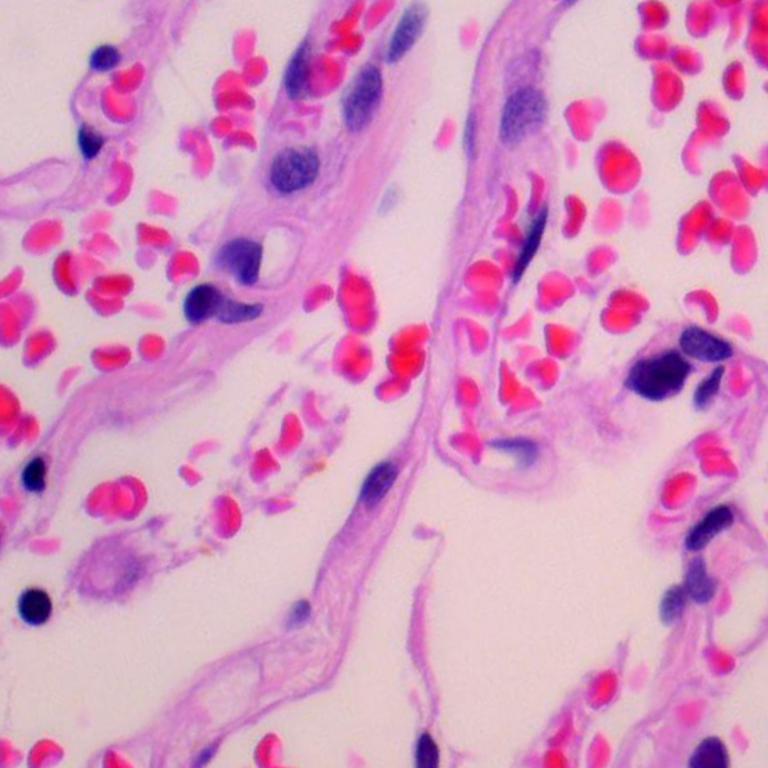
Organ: lung
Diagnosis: benign